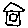
Label: house